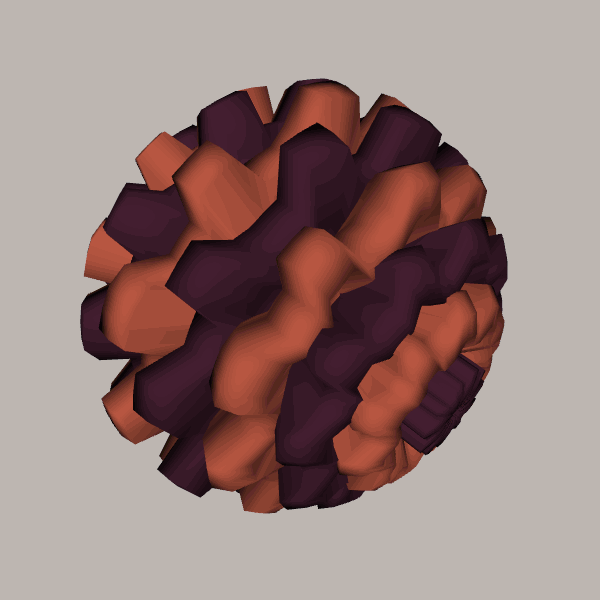
Background: light